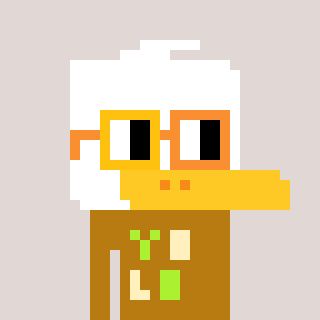
a pixel art character with square yellow and orange glasses, a duck-shaped head and a gold-colored body on a warm background